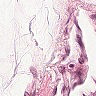
Metastatic tissue present: no